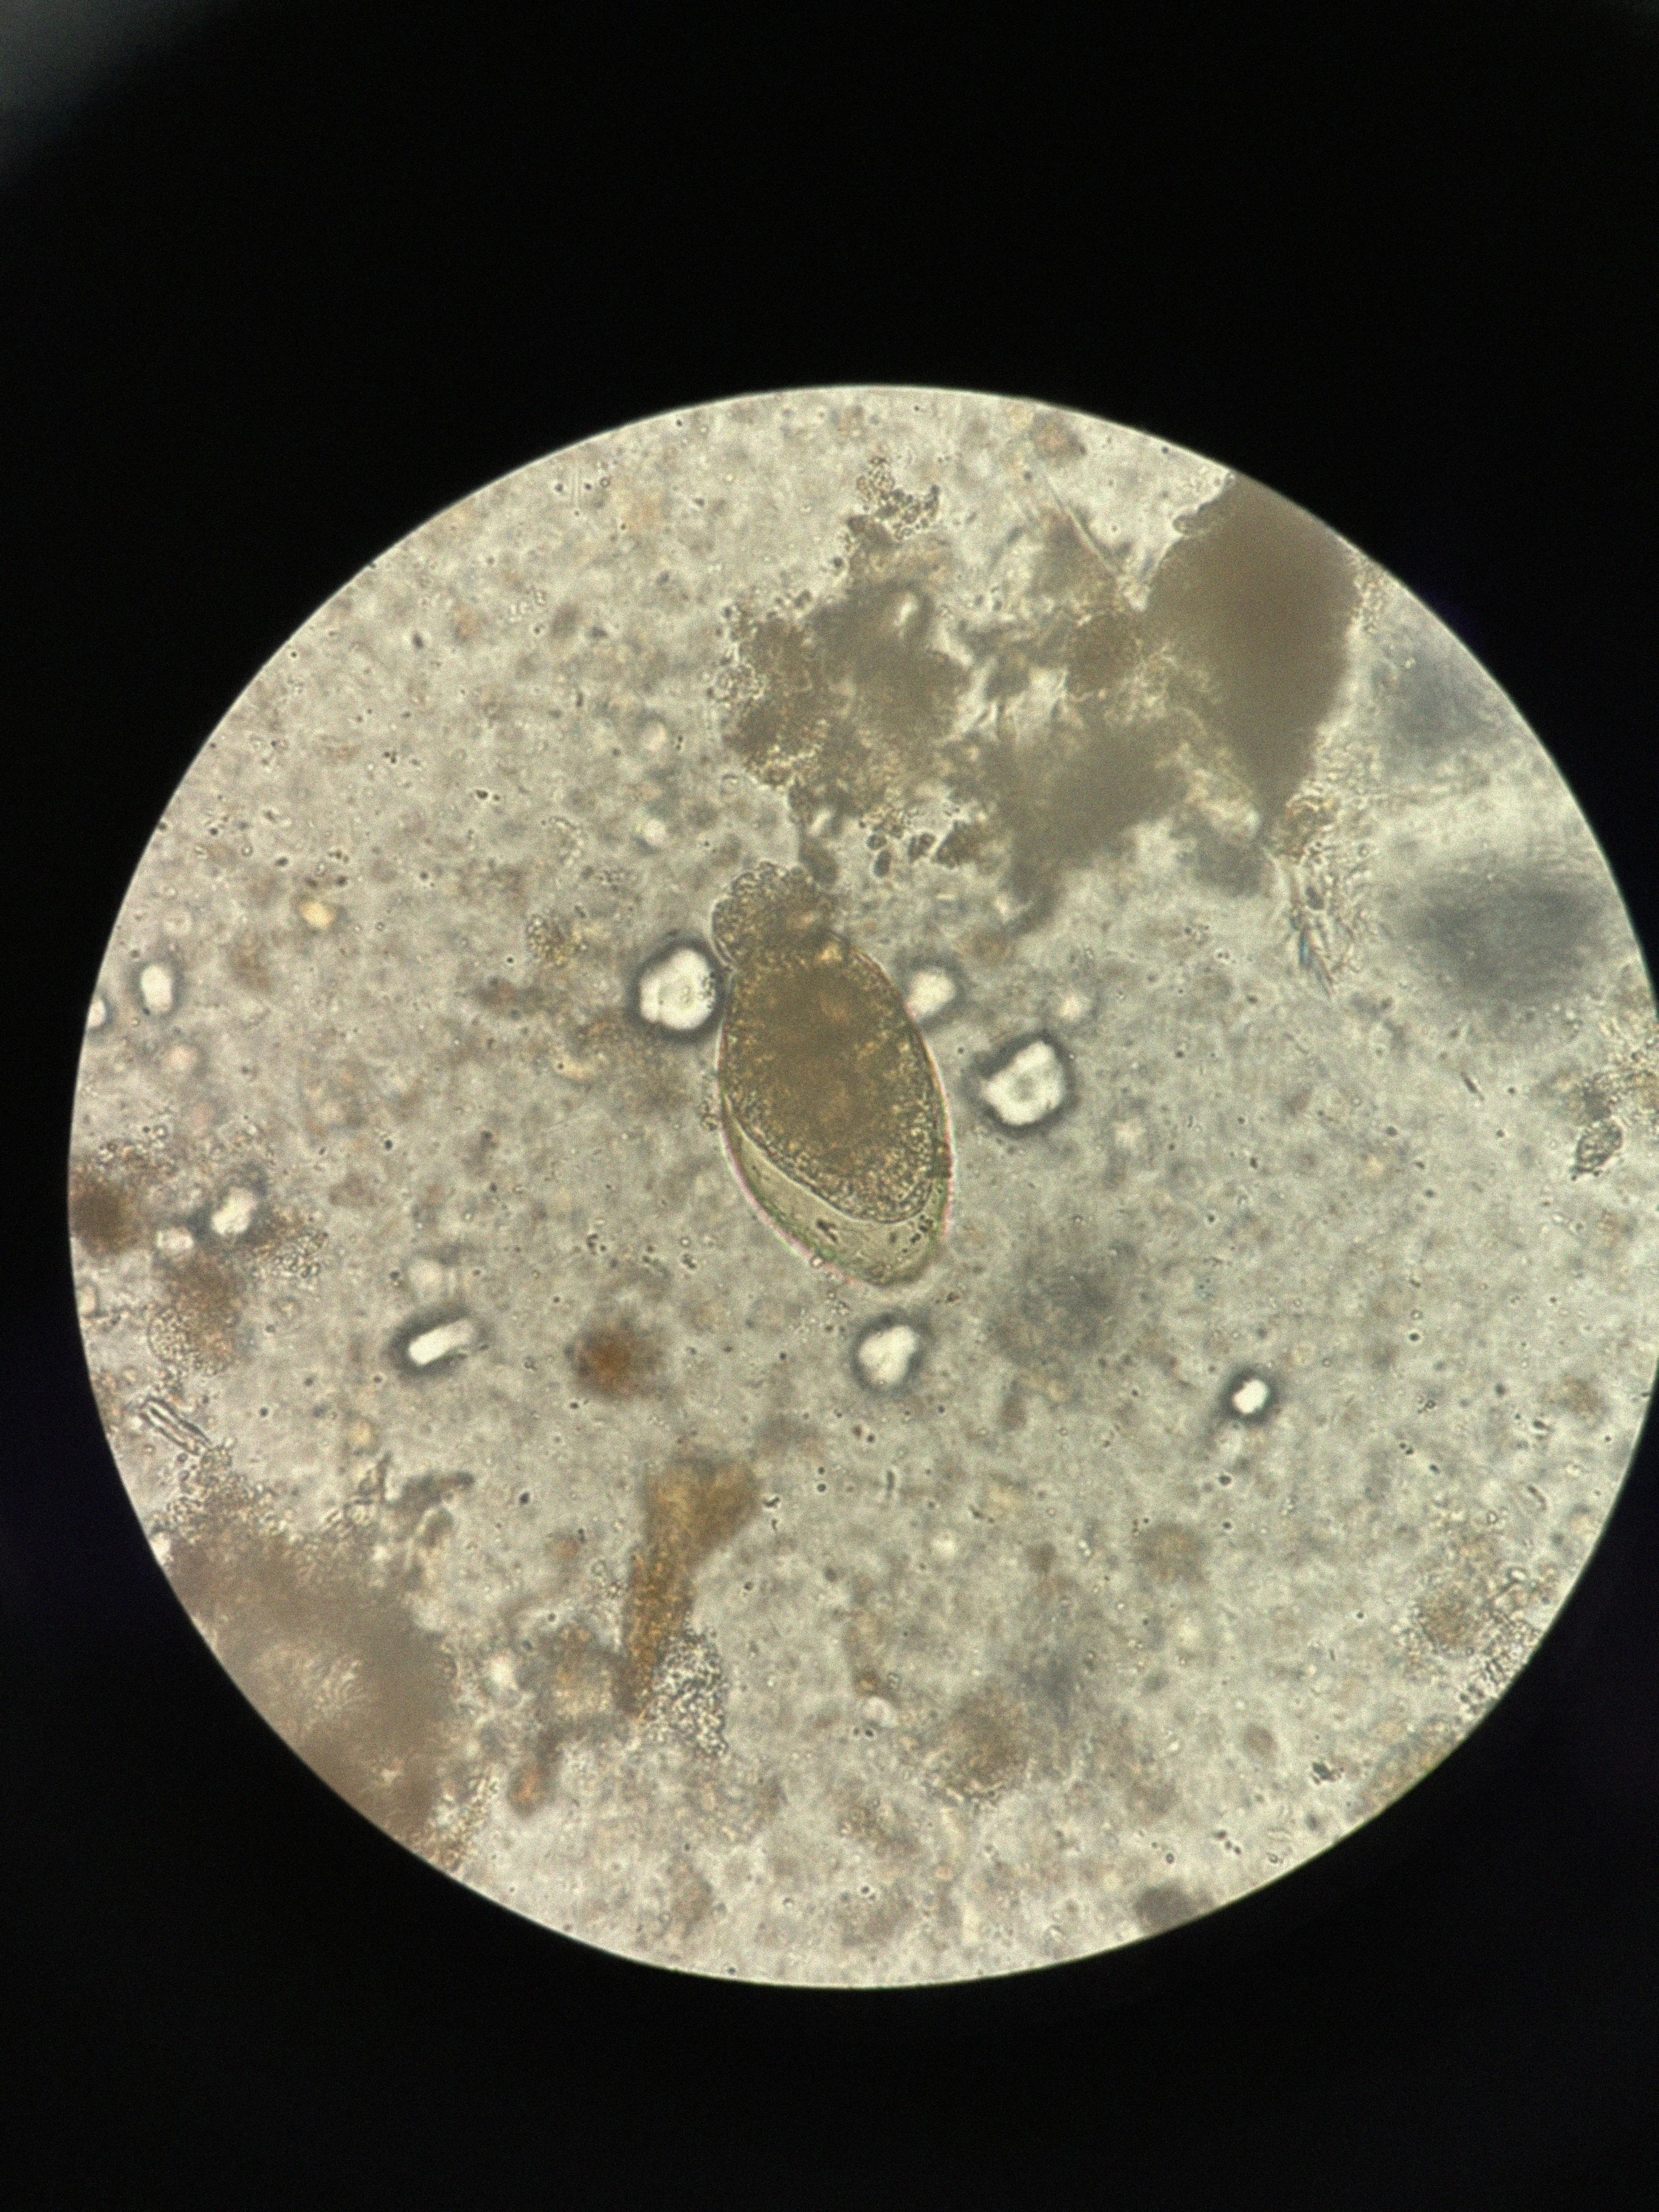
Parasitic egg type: Fasciolopsis buski